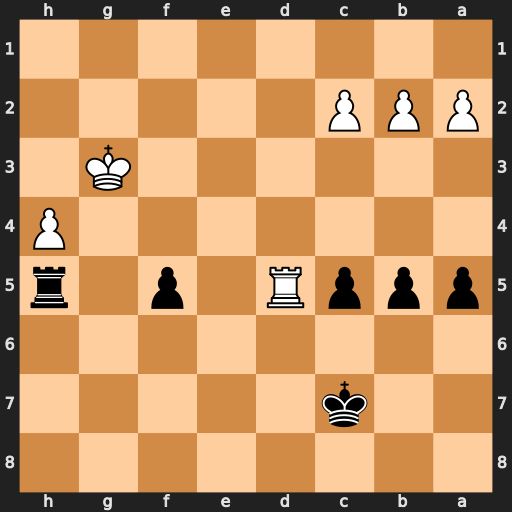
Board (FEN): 8/2k5/8/pppR1p1r/7P/6K1/PPP5/8
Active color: b
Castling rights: -
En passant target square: -
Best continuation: f4+ Kxf4 Rxd5